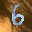
Label: 6